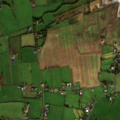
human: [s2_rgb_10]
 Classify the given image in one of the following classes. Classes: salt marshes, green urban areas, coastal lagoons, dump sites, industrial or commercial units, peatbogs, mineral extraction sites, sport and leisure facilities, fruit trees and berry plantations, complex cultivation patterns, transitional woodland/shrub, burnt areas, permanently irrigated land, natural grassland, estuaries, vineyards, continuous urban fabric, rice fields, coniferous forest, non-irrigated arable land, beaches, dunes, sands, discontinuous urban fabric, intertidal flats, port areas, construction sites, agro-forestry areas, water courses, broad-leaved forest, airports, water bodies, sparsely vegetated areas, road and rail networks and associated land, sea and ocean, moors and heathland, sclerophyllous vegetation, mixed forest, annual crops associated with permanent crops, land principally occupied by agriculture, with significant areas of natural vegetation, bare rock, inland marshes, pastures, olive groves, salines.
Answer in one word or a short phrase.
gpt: pastures